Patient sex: M
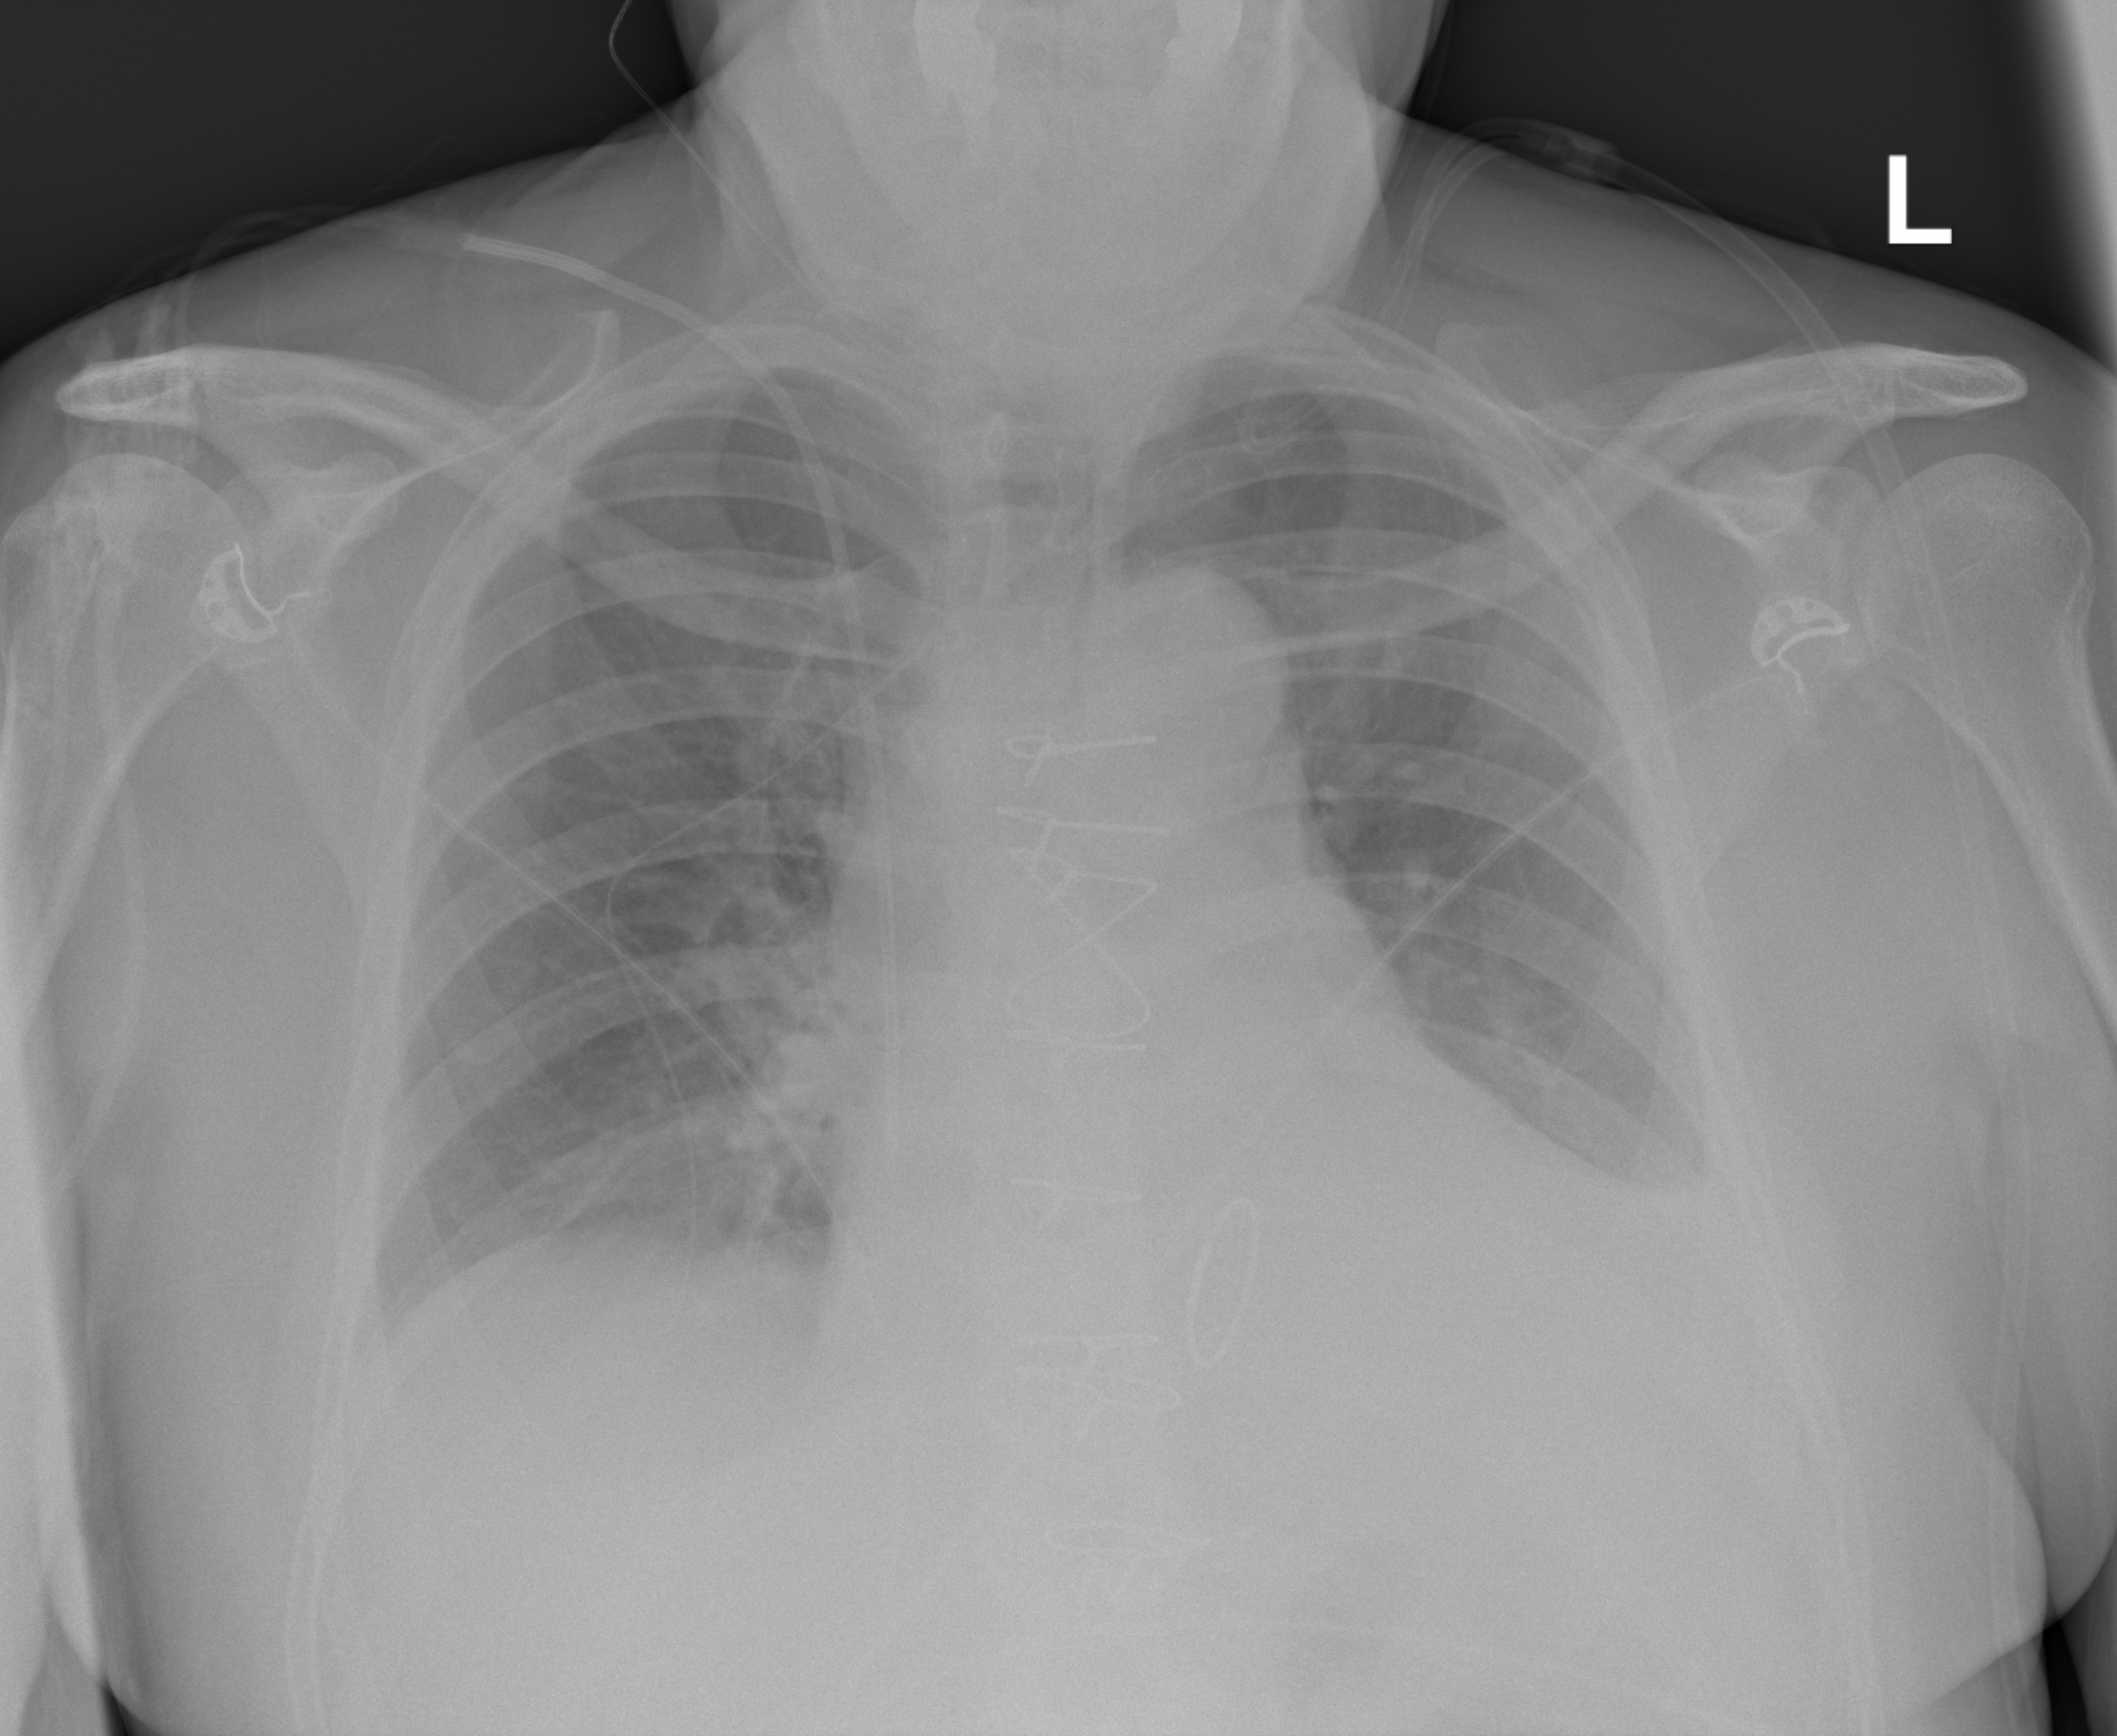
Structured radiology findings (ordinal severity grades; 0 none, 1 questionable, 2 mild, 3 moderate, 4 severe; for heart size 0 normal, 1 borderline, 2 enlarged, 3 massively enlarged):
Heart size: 1
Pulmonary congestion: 2
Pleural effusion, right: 0
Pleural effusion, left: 2
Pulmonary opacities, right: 0
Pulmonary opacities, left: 0
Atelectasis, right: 2
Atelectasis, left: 2